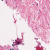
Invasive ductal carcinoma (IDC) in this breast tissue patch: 0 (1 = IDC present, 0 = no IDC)